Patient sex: F
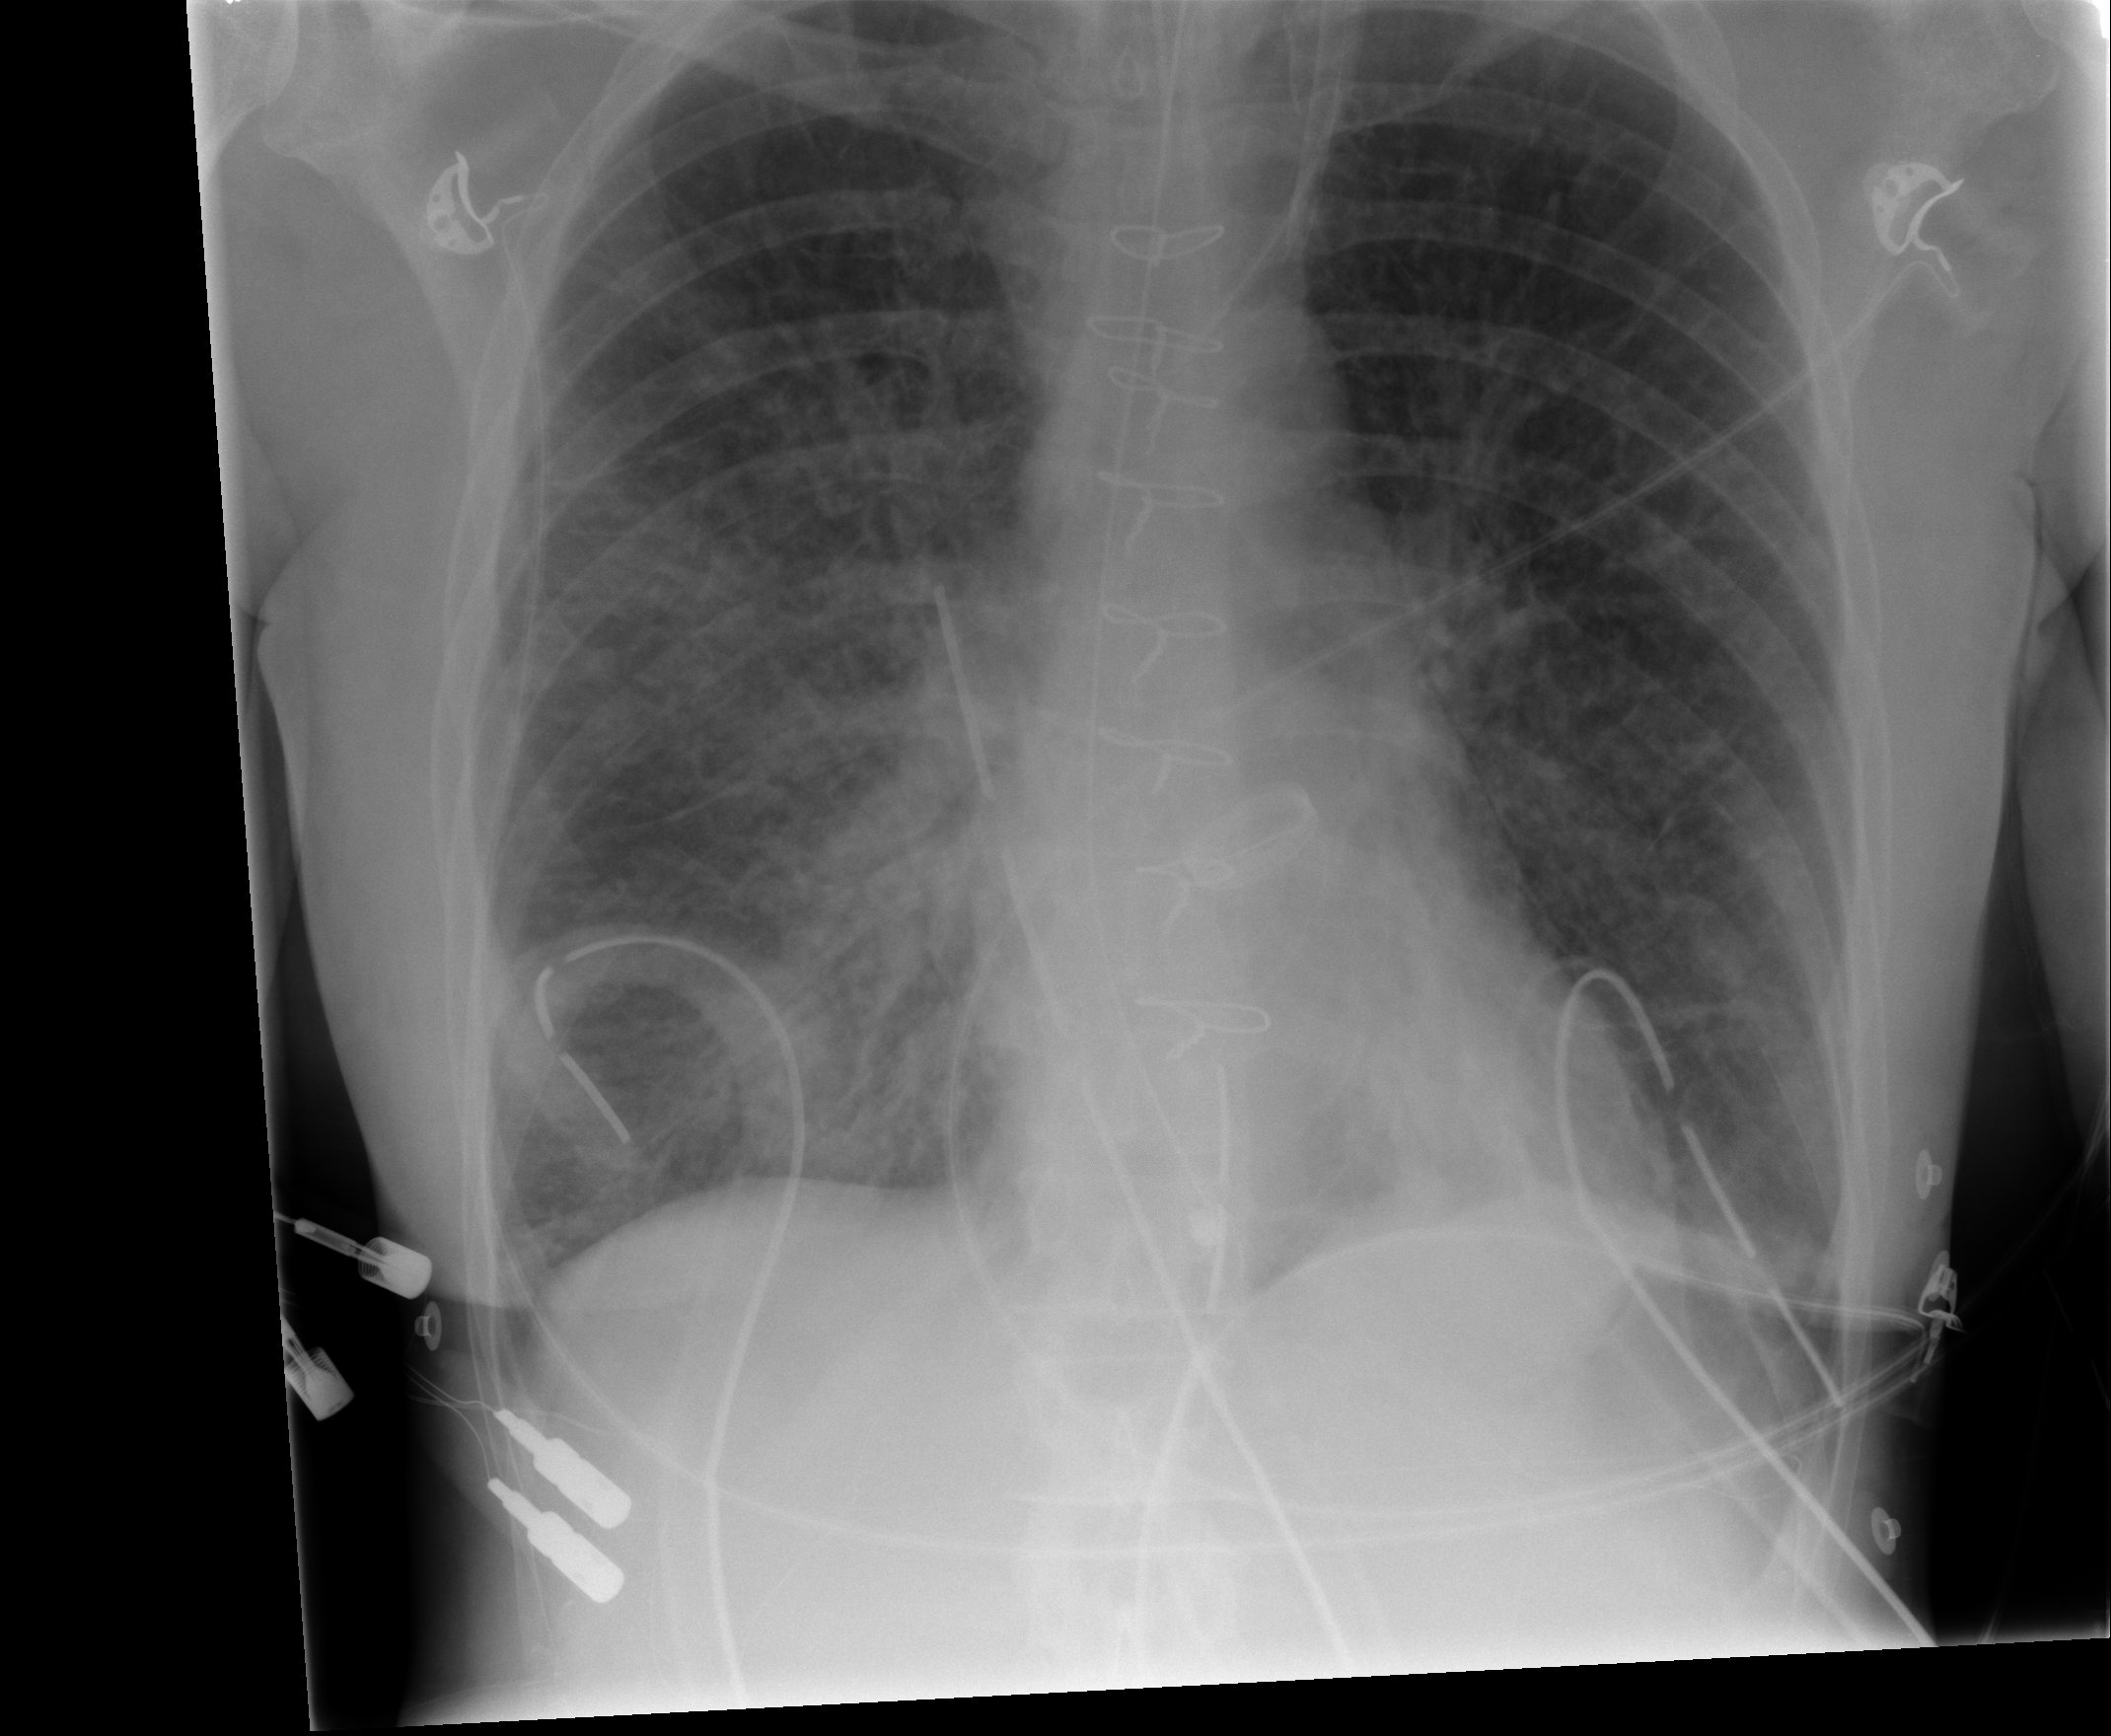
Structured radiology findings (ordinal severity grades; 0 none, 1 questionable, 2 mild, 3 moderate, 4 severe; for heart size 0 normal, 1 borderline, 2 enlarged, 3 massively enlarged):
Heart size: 0
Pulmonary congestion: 3
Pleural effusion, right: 1
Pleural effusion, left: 2
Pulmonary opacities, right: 2
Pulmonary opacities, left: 2
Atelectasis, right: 2
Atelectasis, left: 1